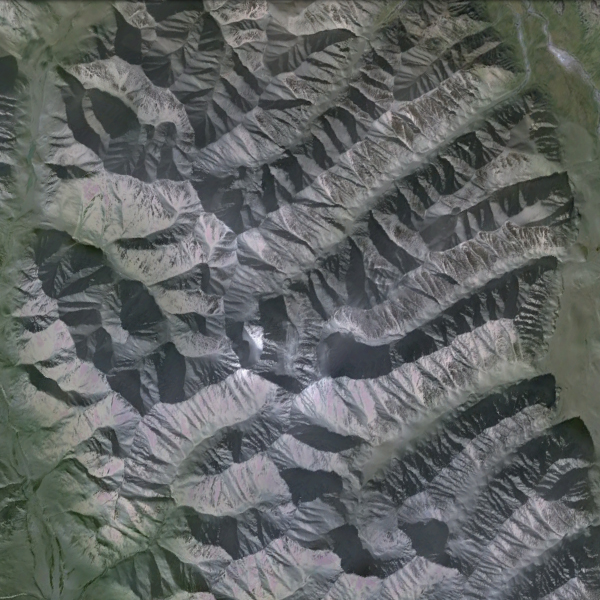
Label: Mountain